Field crop: maize
Growth stage: 1
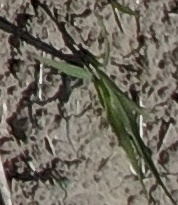
Species: sorghum